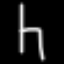
Label: chair